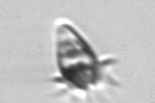
Label: Paratontonia_gracillima